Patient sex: M
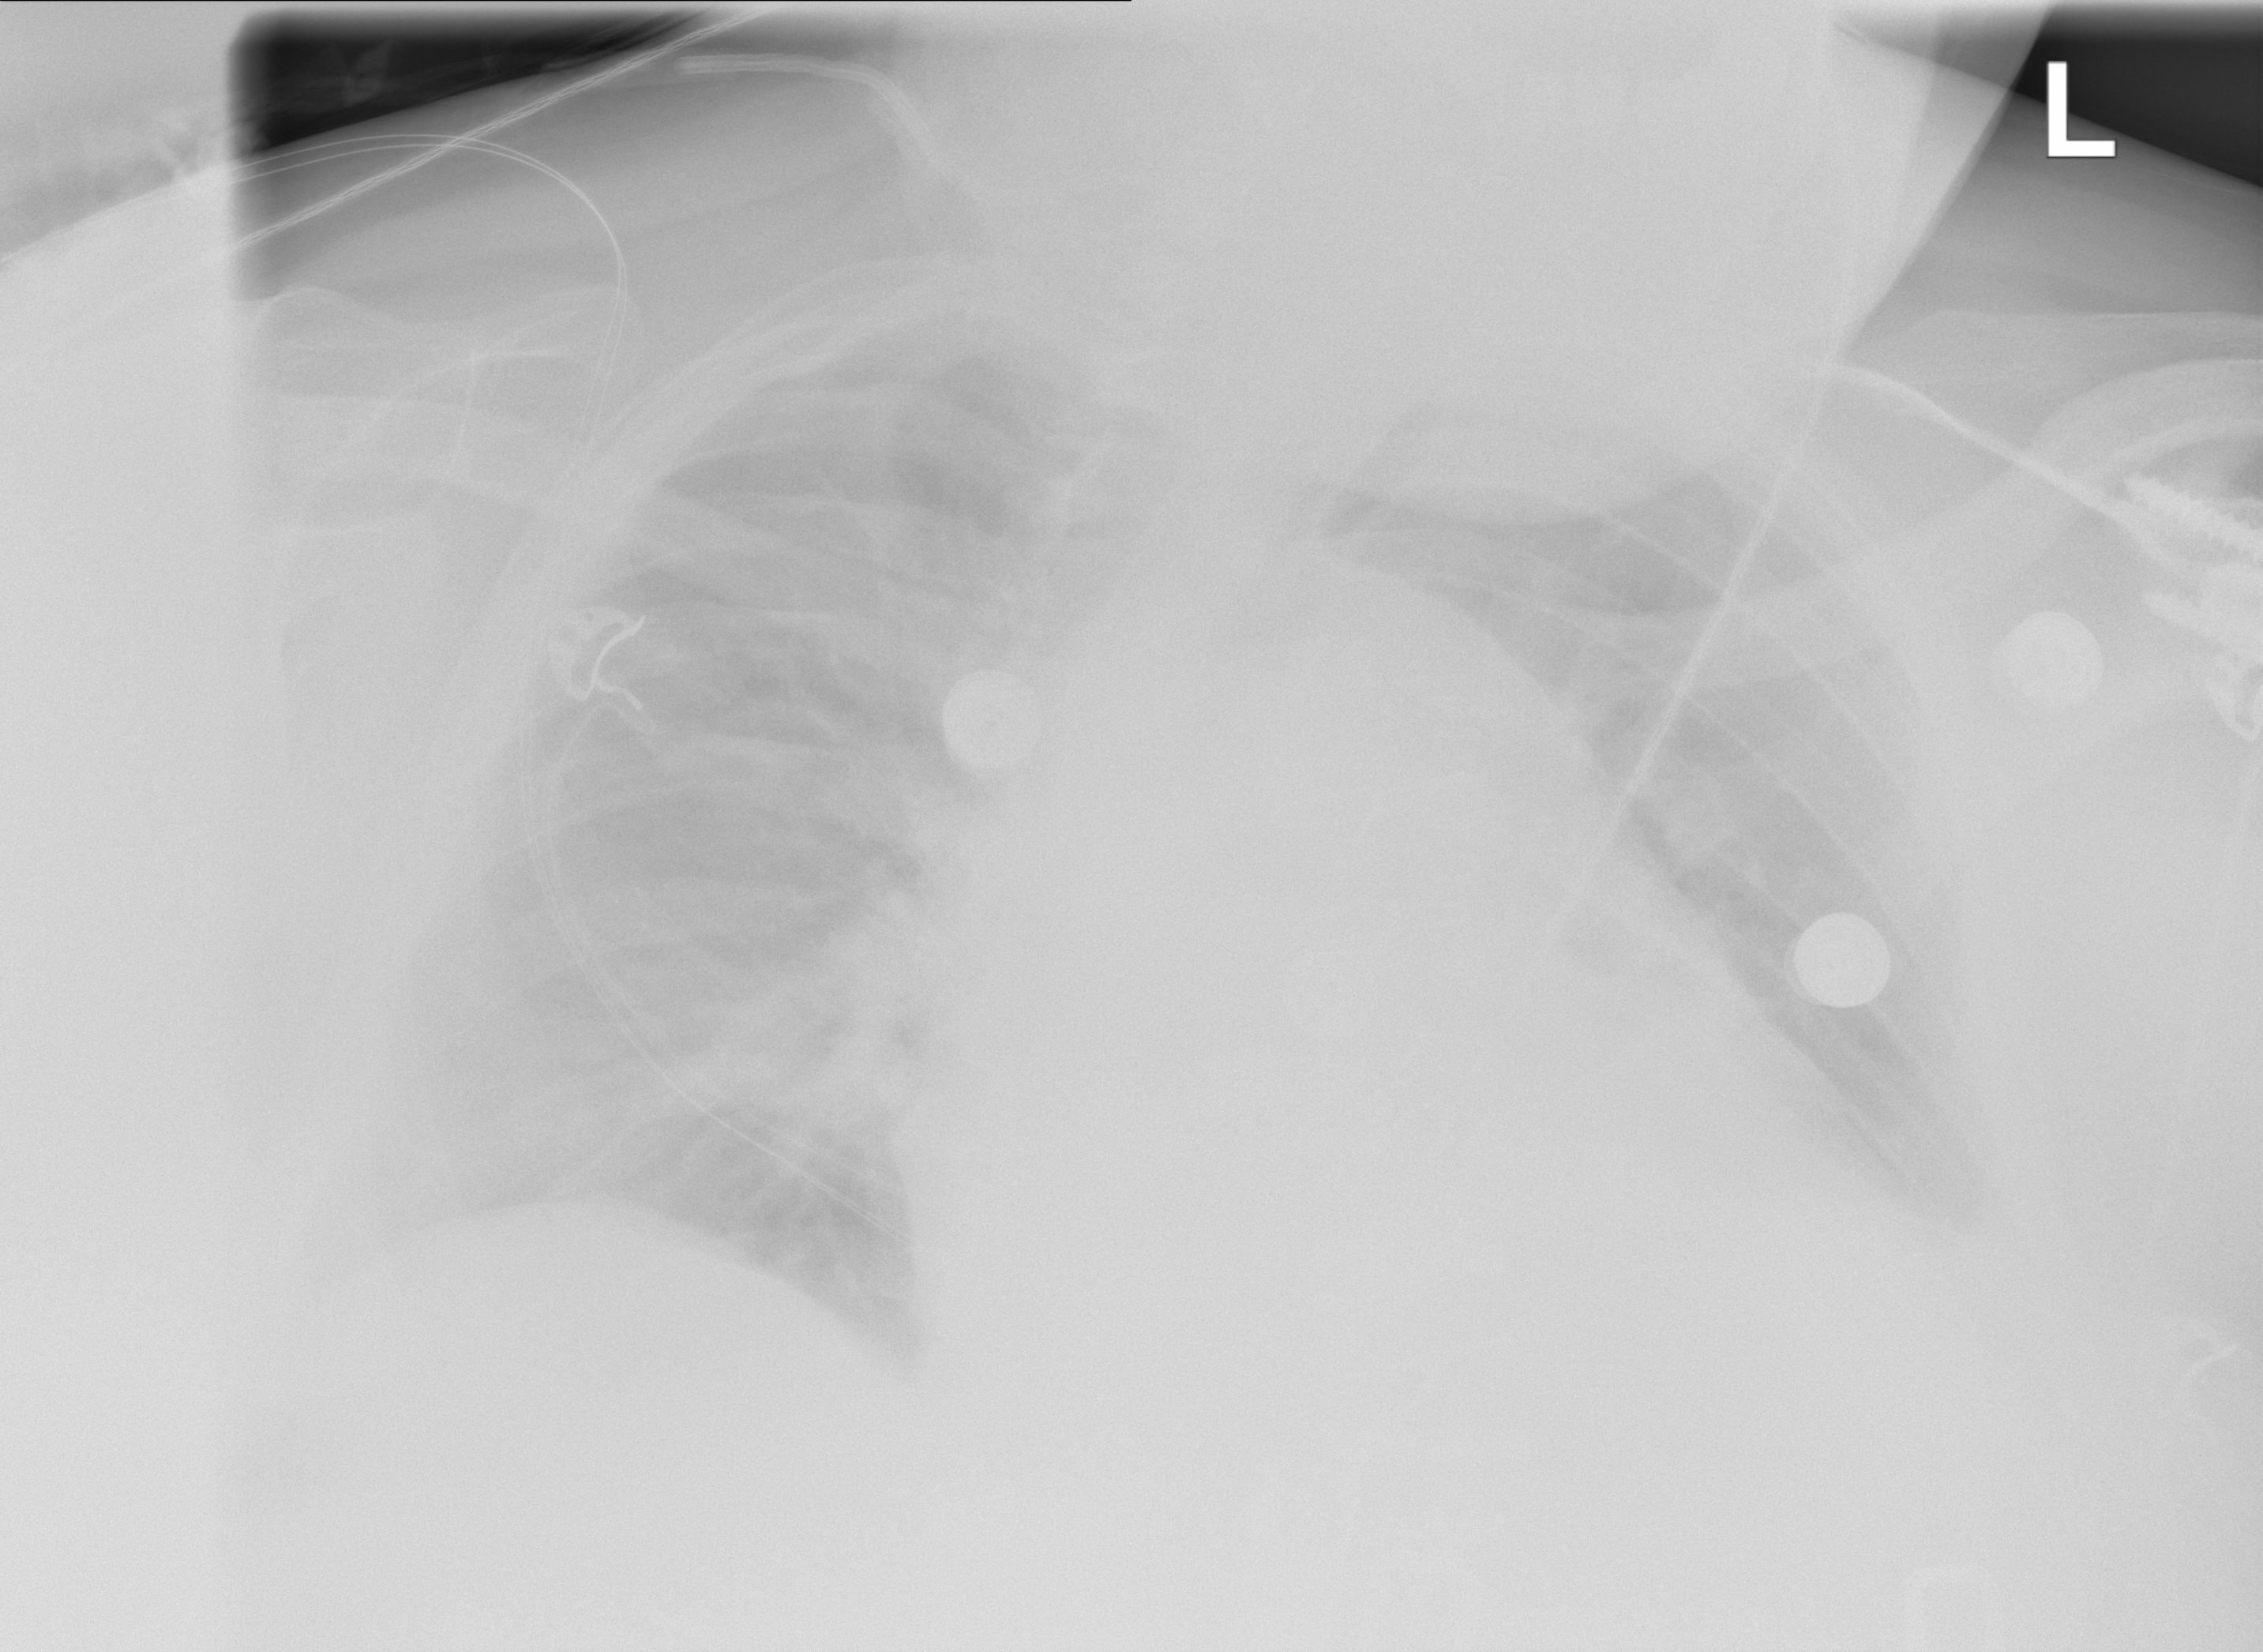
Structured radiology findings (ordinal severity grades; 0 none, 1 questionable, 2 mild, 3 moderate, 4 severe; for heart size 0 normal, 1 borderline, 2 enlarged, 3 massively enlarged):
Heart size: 2
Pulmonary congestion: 1
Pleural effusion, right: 1
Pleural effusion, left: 2
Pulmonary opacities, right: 2
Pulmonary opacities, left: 0
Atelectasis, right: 1
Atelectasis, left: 2